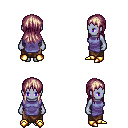
a pixel art fantasy rpg character, female body template, dark elf, purple skin, chain tabard jacket, robe skirt, white blonde unkempt hairstyle, gold boots, four views (front, back, left, right), 2x2 character sprite sheet, small pixel art, hard edges, no anti-aliasing